Question: What exactly is this output (which characterset) and how do I convert it to something that makes sense?
'''
use Win32::API;
$EnumProcesses= new Win32::API( 'psapi', 'EnumProcesses','PNP');
$aBuffer = " " x 4096;
$bBuffer = " " x 4096;
$EnumProcesses->Call($aBuffer,4096,$bBuffer);
print $aBuffer,"
",$bBuffer,"
";
'''
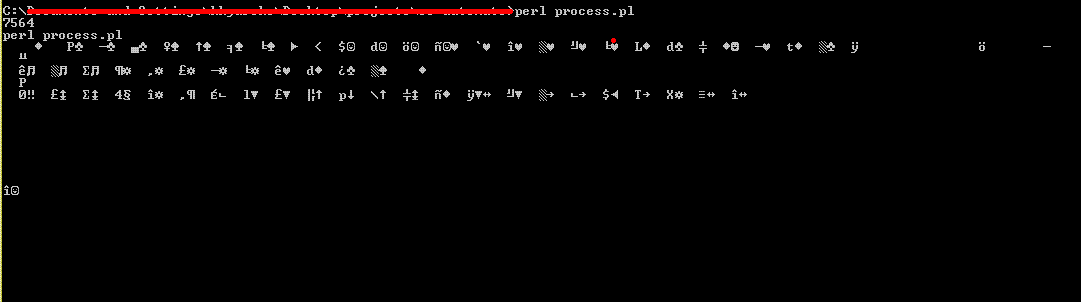
Answer: Have you read the <URL> records, one for each process. This 4-byte value is just a number, not 4 characters.
If you want to get more information about a particular process, you need to feed this 4-byte number (referred to in the Win API docs as a "process identifier") into a function such as <URL> or PrintProcessNameAndID.
Here's code which displays the results as 4-byte little-endian numbers:
'''
use Modern::Perl; # strict, warnings, 5.10 features
use Win32::API;
my $EnumProcesses= new Win32::API( 'psapi', 'EnumProcesses','PNP');
my $process_ids_packed = " " x 4096;
my $num_processes_packed = " " x 4; # you don't need 4096 here.
$EnumProcesses->Call($process_ids_packed,4096,$num_processes_packed);
my ($num_processes) = unpack "V", $num_processes_packed;
my @process_ids = unpack "V$num_processes", $process_ids_packed;
for (@process_ids) {
say;
}
'''
And here's the results:
'''
C:\Users\pgp\Documents\src\tmp>perl winapi.pl
0
4
252
392
464
472
520
536
544
596
692
748
780
788
912
964
412
456
908
1116
1212
1228
1460
1492
1520
1528
1576
1724
1740
1748
1988
2028
312
2288
2544
2592
2756
3004
3116
3216
3340
3048
2792
1320
2868
3760
2404
4196
2692
4084
1768
538976288
538976288
538976288
538976288
538976288
[... lots more lines ...]
538976288
538976288
538976288
538976288
538976288
538976288
'''